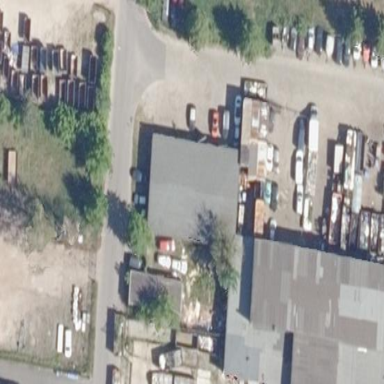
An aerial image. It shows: Building with flat roof made of tar paper.